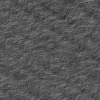
Atmospheric dust classification: not_dusty